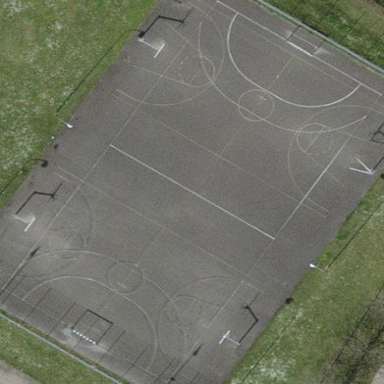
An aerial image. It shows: Asphalt pitch designated for handball on leisure land.